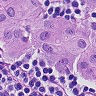
Metastatic tissue present: yes